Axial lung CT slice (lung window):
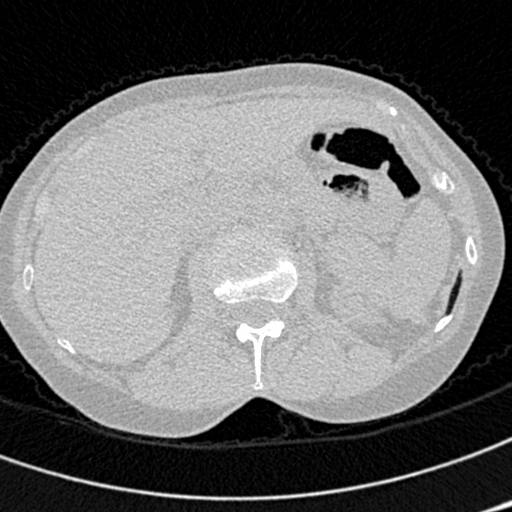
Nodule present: no